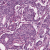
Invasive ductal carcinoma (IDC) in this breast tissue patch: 1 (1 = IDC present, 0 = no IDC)